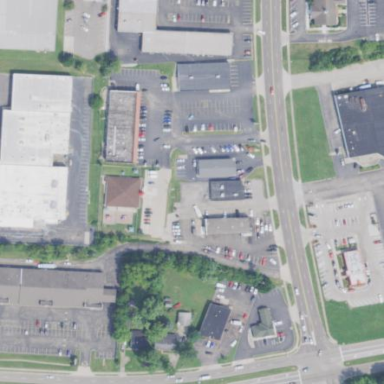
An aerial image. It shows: Commercial area.